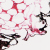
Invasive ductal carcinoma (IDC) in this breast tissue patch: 0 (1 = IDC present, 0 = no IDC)